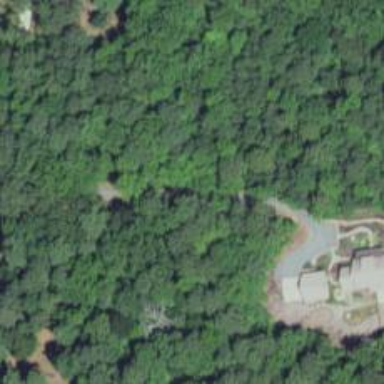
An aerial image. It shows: Driveway leading to service road.